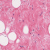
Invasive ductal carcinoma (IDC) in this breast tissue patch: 0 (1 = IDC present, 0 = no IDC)